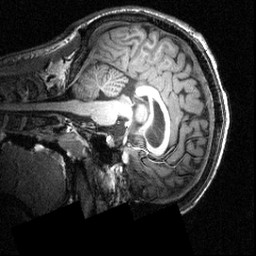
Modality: T1w
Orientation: sagittal
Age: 20
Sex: male
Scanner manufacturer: siemens
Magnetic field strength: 3.951 T
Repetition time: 1.5 s
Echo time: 0.00335 s